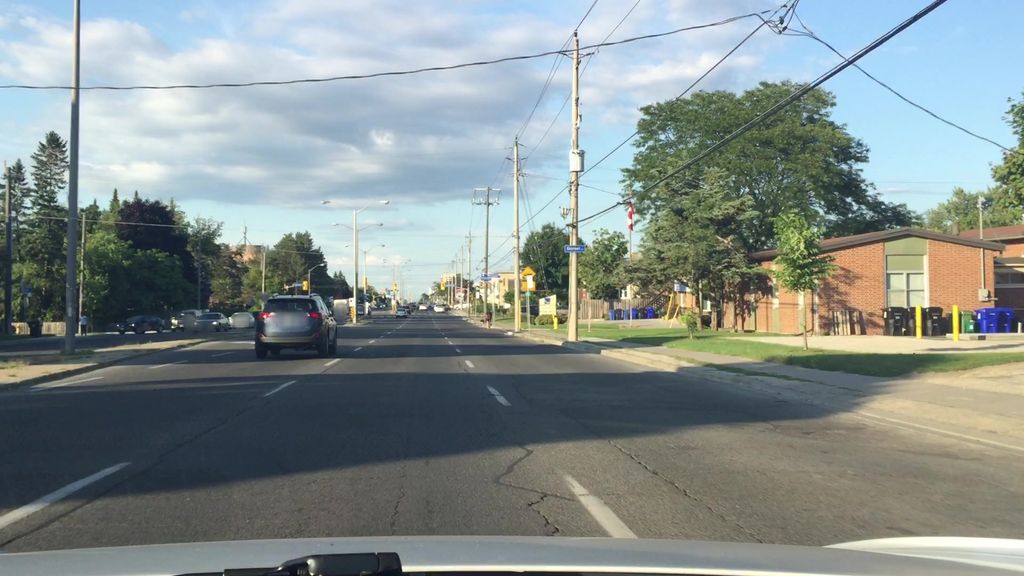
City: toronto